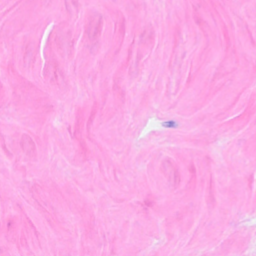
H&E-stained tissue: Breast